Field crop: tomato
Growth stage: 1
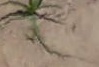
Species: cyperus